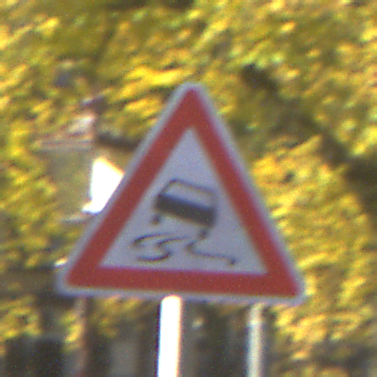
Verkehrszeichen: SchleuderOderRutschgefahr
Umgebung: Outdoor, Urban
Tageszeit: SunriseSunset
Wetter: PartlyCloudy
Licht: Natural
Jahreszeit: Autumn
Kontrast: HighContrast